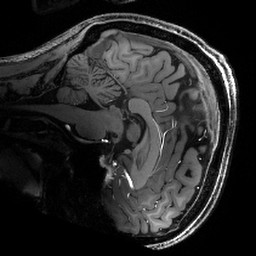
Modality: T1w
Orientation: sagittal
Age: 28
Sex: male
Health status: healthy
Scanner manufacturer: siemens
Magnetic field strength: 9.4 T
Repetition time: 6.5 s
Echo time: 0.0034 s